Question: php 5.4 - Seems to work fine on a 5.3 install.
$this->NodeBlock->find('all');
Will not return any results. However, find('list'), paginate, find('first'), all work.
Even when I plug the generated query into my sequel editor that returns results. The debug log shows rows but nothing is returned. This happens for all models.
Here is the query returned when debugging the query log.
'''
SELECT 'NodeBlock'.'id', 'NodeBlock'.'node_id', 'NodeBlock'.'title', 'NodeBlock'.'description',
'NodeBlock'.'cta_link', 'NodeBlock'.'cta_text', 'NodeBlock'.'image', 'NodeBlock'.'style', Node.id
FROM 'mydatabase'.'node_blocks' AS 'NodeBlock'
LEFT JOIN 'mydatabase'.'nodes' AS 'Node'
ON ('NodeBlock'.'node_id' = 'Node'.'id') WHERE 1 = 1
'''
Any suggestions? Is this just failing to return the results for some reason? Let me know if you need more information.

thanks!
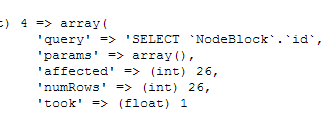
Answer: I really don't fully understand what was wrong but I think it was just not outputting the data. It started working again. I know this is a poor answer but I really don't know what changed and I doubt anyone would be able to shed much light on the subject since it is so unique.